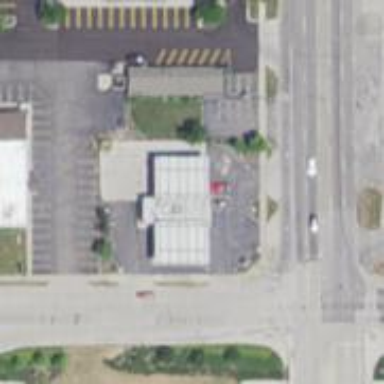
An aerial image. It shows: Convenience shop.